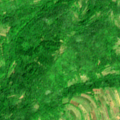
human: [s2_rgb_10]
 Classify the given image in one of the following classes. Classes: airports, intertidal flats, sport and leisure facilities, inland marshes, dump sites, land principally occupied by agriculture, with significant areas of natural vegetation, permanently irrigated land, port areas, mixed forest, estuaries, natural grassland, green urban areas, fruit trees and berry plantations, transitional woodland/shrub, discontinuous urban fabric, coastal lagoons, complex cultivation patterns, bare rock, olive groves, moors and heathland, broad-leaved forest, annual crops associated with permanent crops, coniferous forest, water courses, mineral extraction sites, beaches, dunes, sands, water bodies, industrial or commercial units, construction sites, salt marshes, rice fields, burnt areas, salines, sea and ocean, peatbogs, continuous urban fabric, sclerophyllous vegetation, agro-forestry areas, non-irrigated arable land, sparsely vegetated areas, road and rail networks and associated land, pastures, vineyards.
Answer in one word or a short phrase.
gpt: fruit trees and berry plantations, complex cultivation patterns, broad-leaved forest, transitional woodland/shrub